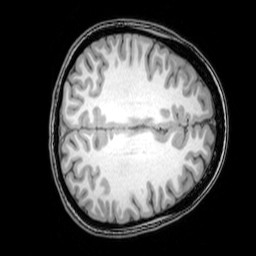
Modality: T1w
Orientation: axial
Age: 24
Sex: female
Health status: healthy
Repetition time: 0.081 s
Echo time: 0.037 s